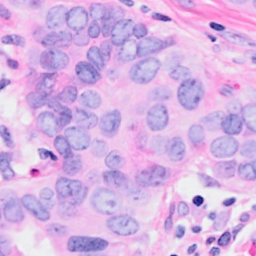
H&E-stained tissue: Breast